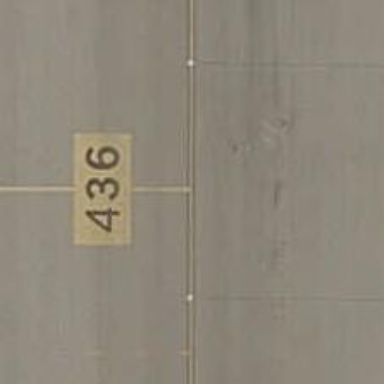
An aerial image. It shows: Airport parking position.